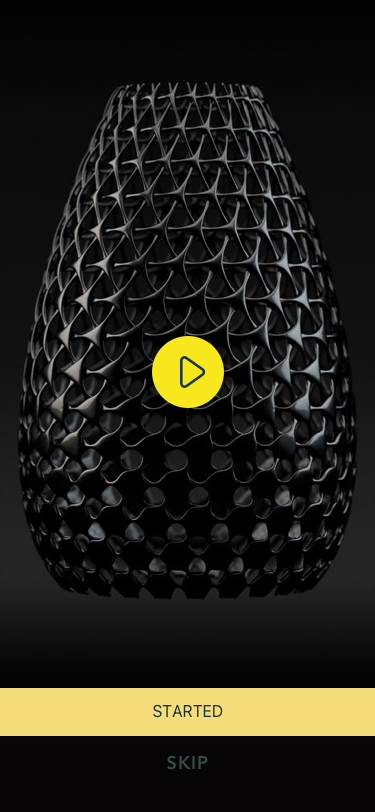
Text in this UI design:
started
skip